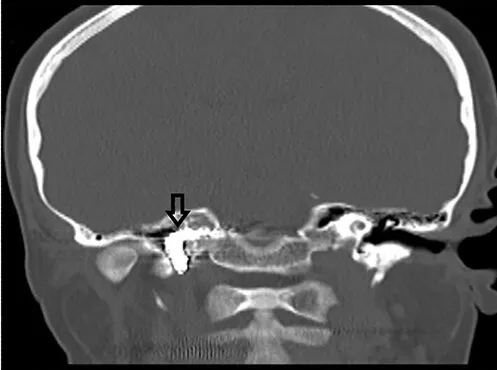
CT scan, showing complete occlusion of the right ICA at the petrous and cervical parts (arrow).
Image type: radiology (ct)